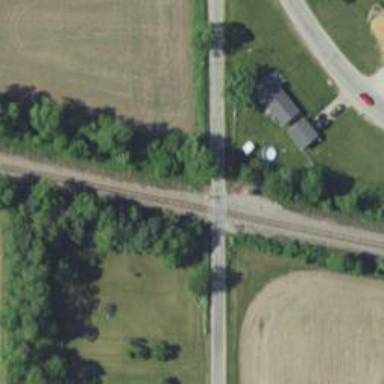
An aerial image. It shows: Railway track.